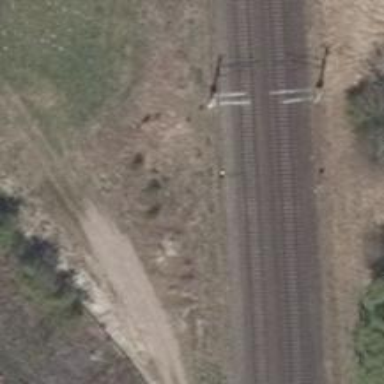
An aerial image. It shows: Railway signal.